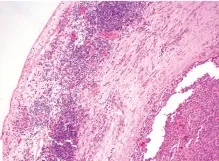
Histological findings of GNET. Patchy lymphocytic infiltration and multiple lymphoid follicles were observed in the tumor border near the serosa [(B), X100.
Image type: pathology (h&e)